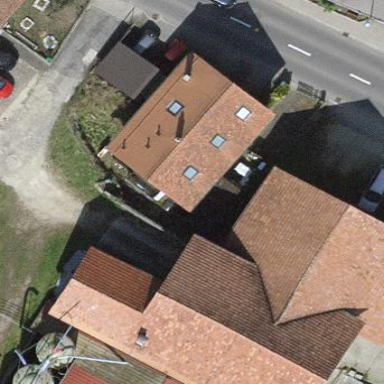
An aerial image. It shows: Simple house.